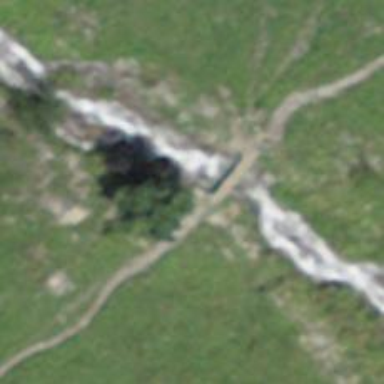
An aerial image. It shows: Path leading to bridge.